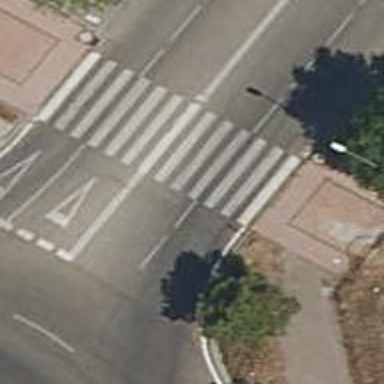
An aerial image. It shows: Uncontrolled road crossing.